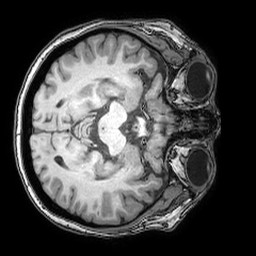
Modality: T1w
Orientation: axial
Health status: ill
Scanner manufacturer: philips
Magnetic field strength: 3 T
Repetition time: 0.007 s
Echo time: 0.0035 s